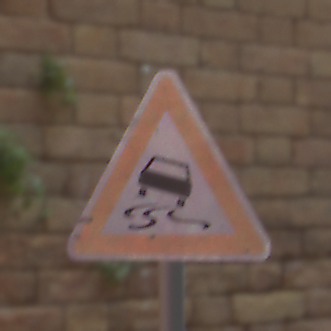
Verkehrszeichen: SchleuderOderRutschgefahr
Umgebung: Outdoor, Urban
Tageszeit: MorningAfternoon
Wetter: Clear
Licht: Natural
Jahreszeit: NotSpecified
Kontrast: MediumContrast